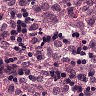
Metastatic tissue present: no